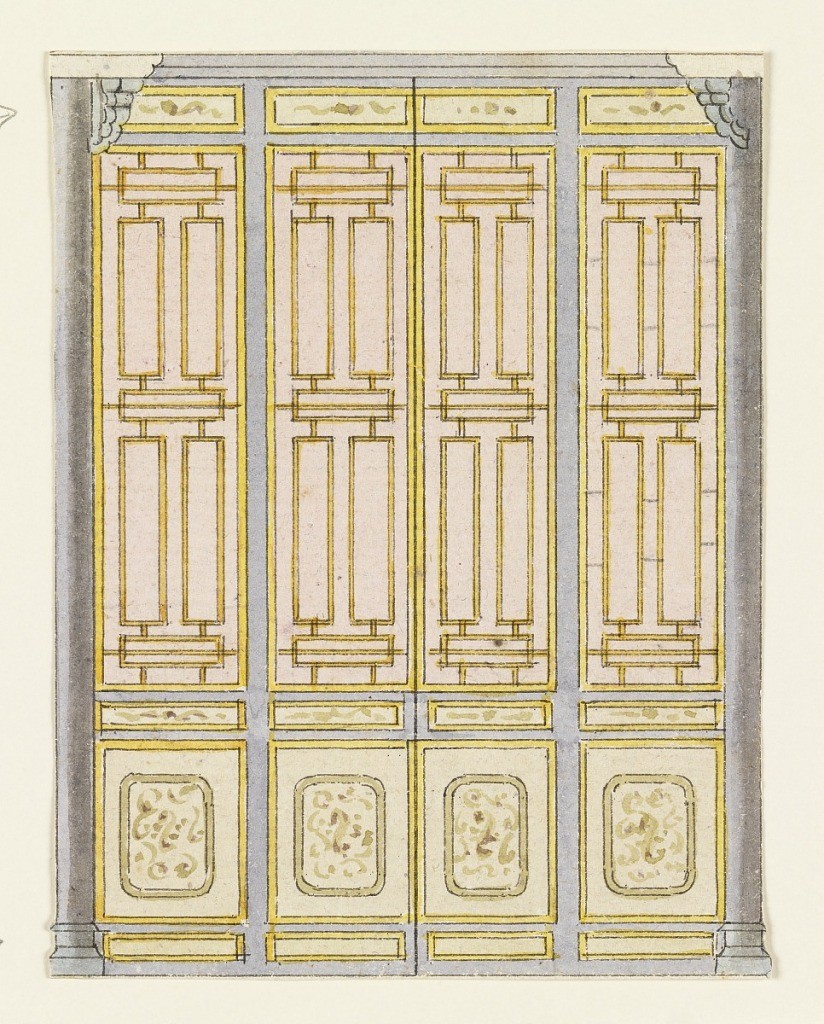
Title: Design for Wall Decoration, Possibly for Lobby or Vicinity South of Dining Room
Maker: Frederick Crace, English, 1779–1859
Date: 1802 or earlier
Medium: Brush watercolor, pen and ink on paper
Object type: Drawing
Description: Vertical rectangle. Design for the Royal Pavilion, Brighton. Design for a section of a wall showing four narrow vertical panels containing painted lattice-work designs. Smaller panels above and below bear scroll designs. Narrow columns at ends of the wall.

Original album associated with this collection still exists.  See 1948-40-1 accessory